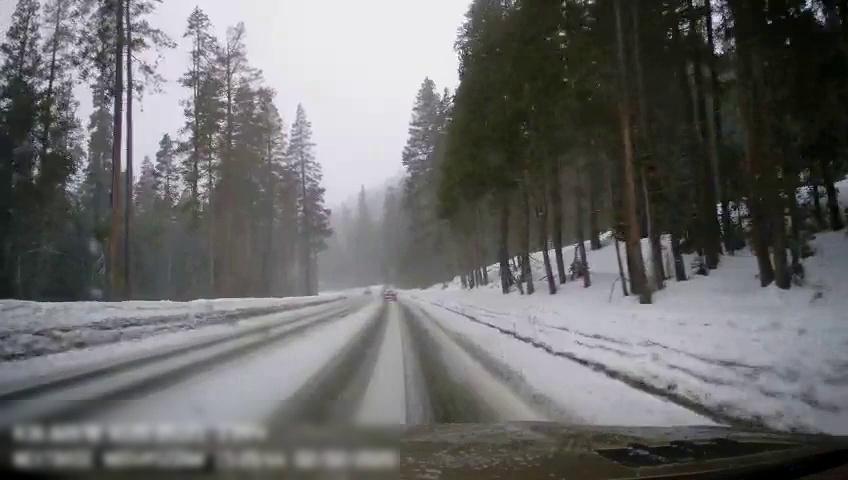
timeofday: Day
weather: Snowy
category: Drivable Space
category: Vehicles | SUV